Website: home-depot
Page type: review-order
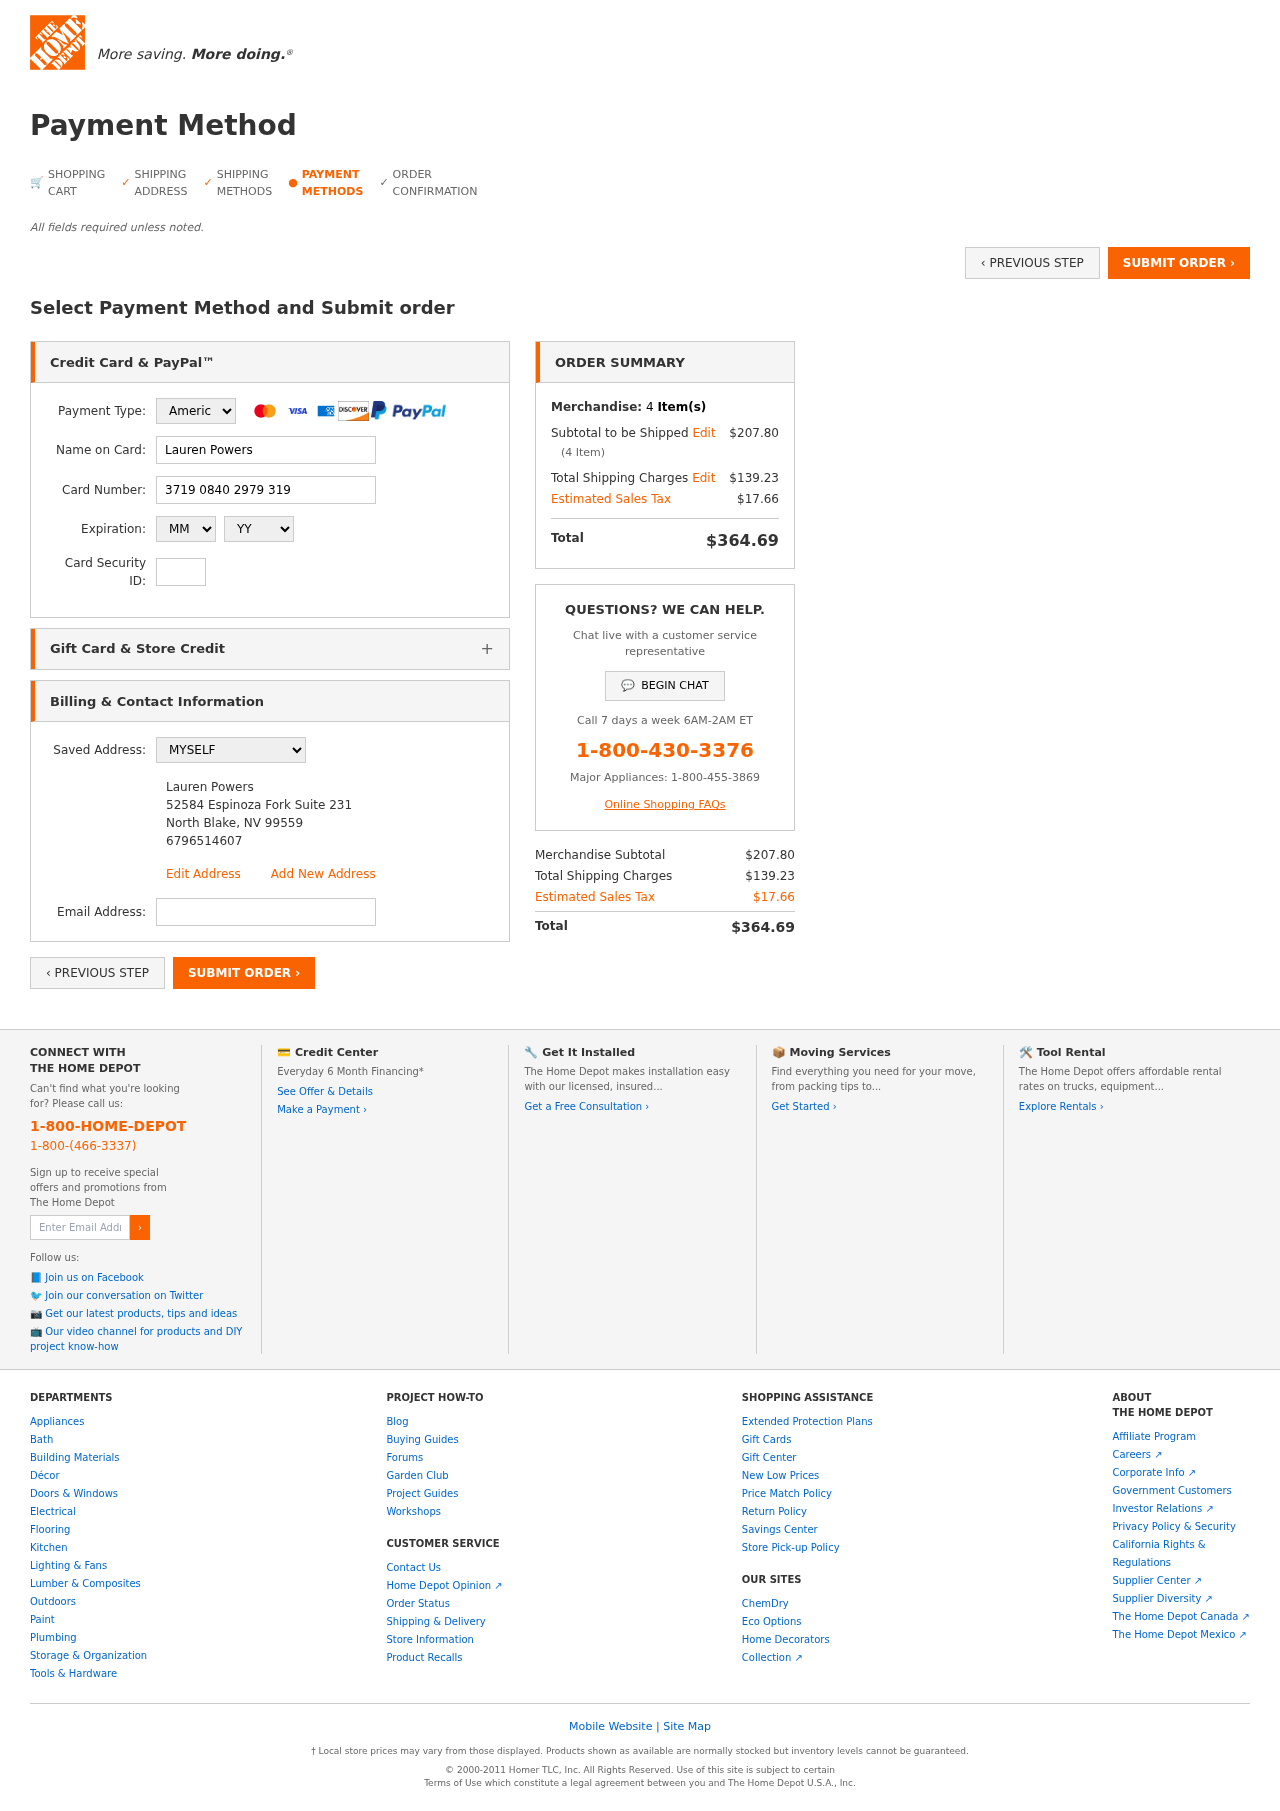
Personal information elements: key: PII_CARD_CVV
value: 4479
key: PII_CARD_EXPIRY_MONTH
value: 09
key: PII_CARD_EXPIRY_YEAR
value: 29
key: PII_CARD_NUMBER
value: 3719 0840 2979 319
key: PII_CARD_TYPE
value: American Express
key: PII_EMAIL
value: lauren_powers@hotmail.com
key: PII_FULLNAME
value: Lauren Powers
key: PII_FULLNAME2
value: Lauren Powers
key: PII_STREET2
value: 52584 Espinoza Fork Suite 231
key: PII_CITY2
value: North Blake
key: PII_STATE_ABBR2
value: NV
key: PII_POSTCODE2
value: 99559
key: PII_PHONE2
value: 6796514607
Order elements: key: ORDER_NUM_ITEMS
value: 4
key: ORDER_SUBTOTAL
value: $207.80
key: ORDER_NUM_ITEMS2
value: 4
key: ORDER_SHIPPING_COST
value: $139.23
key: ORDER_TAX
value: $17.66
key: ORDER_TOTAL
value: $364.69
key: ORDER_SUBTOTAL2
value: $207.80
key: ORDER_SHIPPING_COST2
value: $139.23
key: ORDER_TAX2
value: $17.66
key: ORDER_TOTAL2
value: $364.69